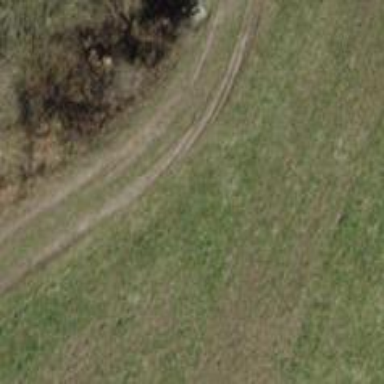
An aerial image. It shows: Track with compacted grade3 surface.